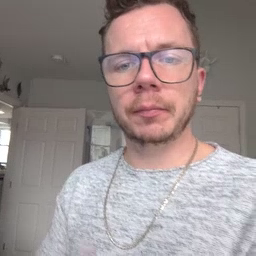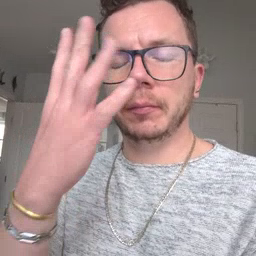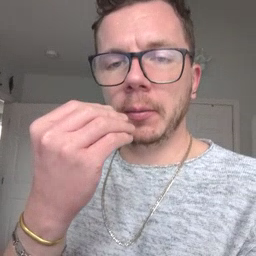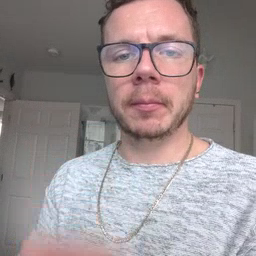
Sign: sleep